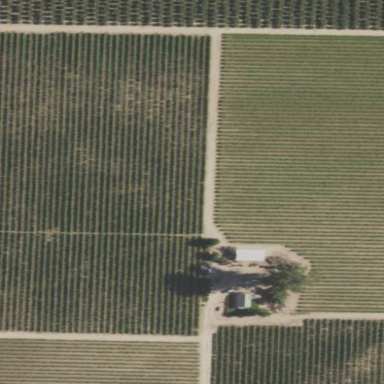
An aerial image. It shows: Beautiful vineyard in the countryside.